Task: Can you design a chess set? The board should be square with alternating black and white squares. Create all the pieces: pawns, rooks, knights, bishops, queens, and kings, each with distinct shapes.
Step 153:
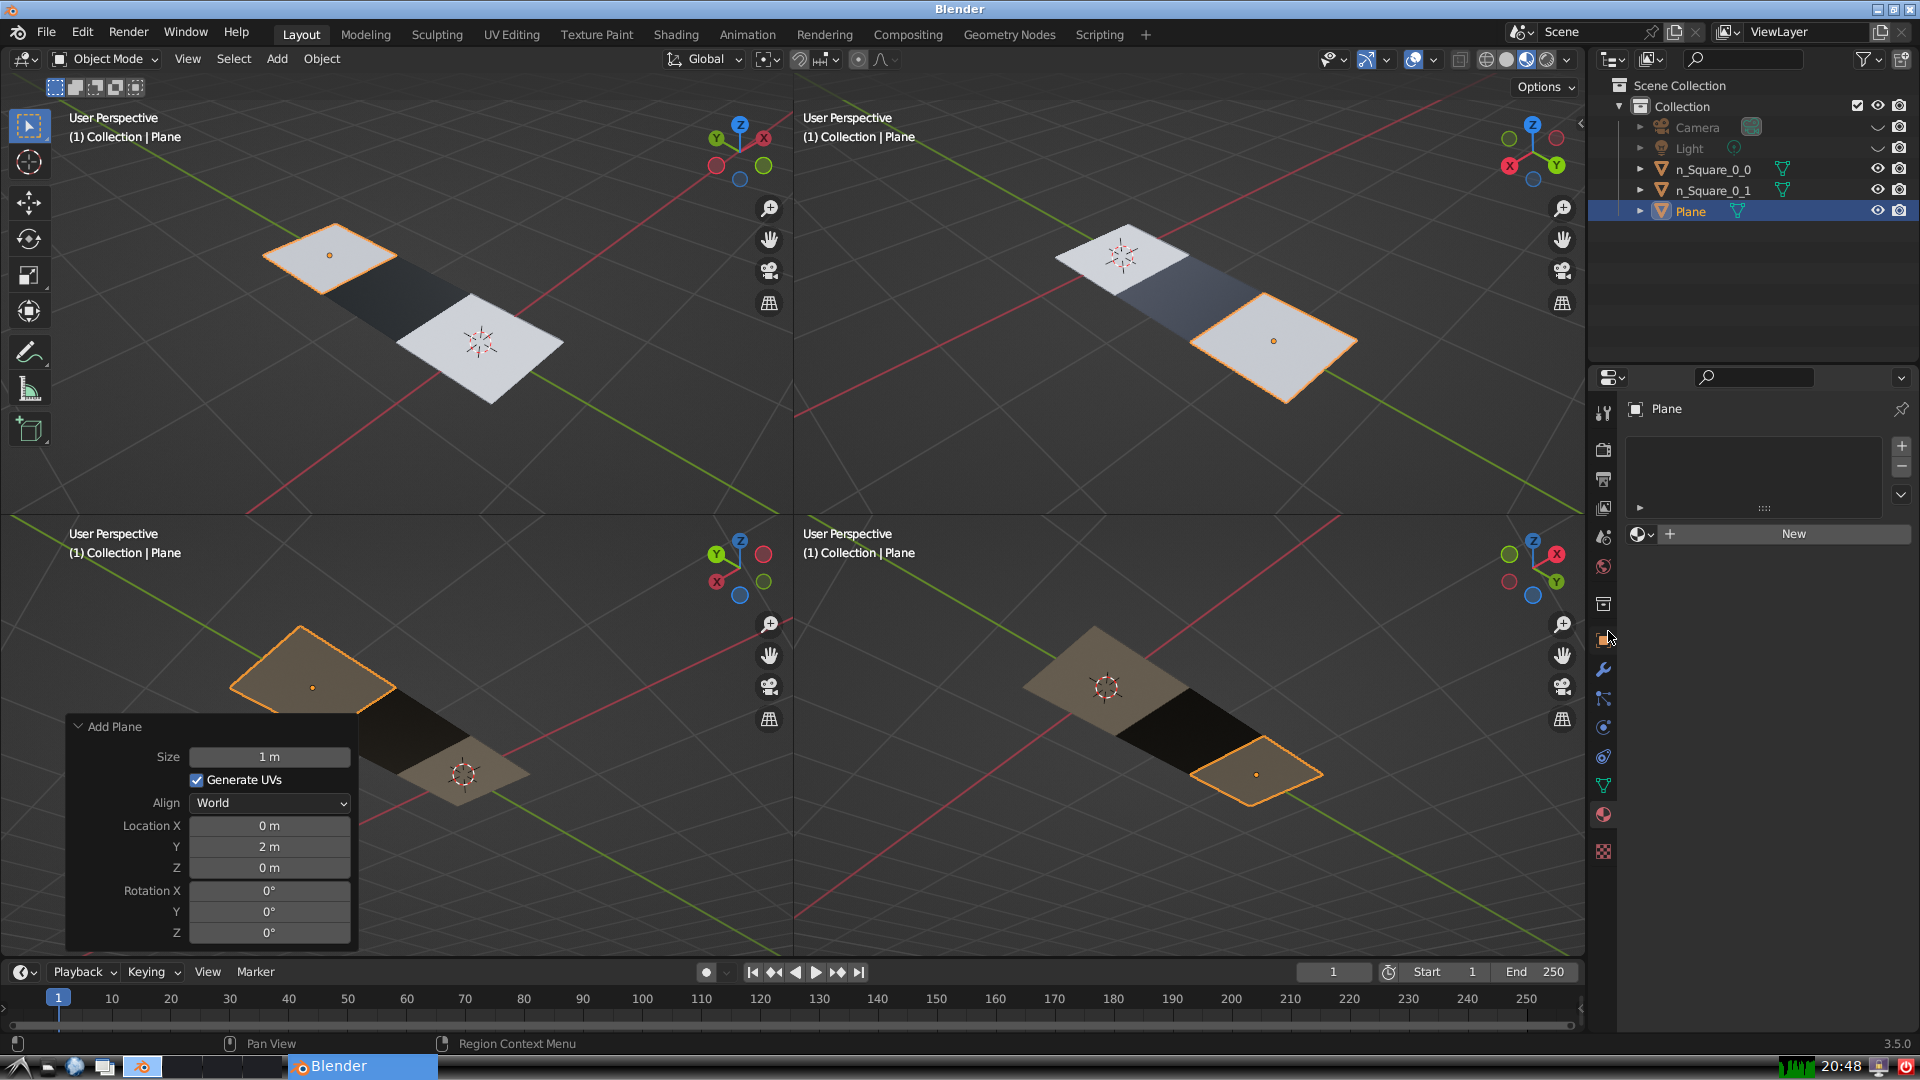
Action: click: no